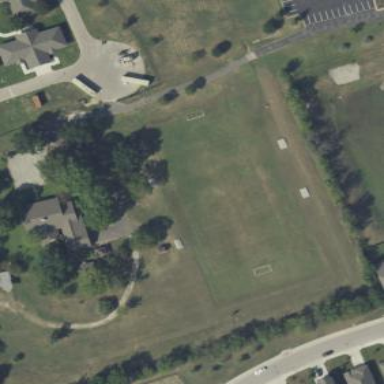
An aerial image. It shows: Soccer pitch for leisureland activities.